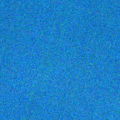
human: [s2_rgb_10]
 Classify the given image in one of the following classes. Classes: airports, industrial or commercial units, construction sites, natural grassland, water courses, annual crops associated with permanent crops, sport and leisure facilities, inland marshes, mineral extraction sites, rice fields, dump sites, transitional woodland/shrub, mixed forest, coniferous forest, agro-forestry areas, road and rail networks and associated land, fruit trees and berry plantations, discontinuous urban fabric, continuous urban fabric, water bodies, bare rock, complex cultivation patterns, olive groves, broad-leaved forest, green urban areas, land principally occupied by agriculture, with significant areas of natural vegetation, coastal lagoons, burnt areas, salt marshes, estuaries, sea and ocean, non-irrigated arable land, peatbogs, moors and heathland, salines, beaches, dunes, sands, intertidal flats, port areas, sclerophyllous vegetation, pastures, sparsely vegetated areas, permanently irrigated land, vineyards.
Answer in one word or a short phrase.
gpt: sea and ocean